Interaction volume radius: 10 \u00c5
Interaction volume height: 10 \u00c5
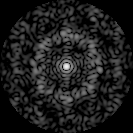
Disorder parameter: 0.7899